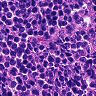
Metastatic tissue present: no